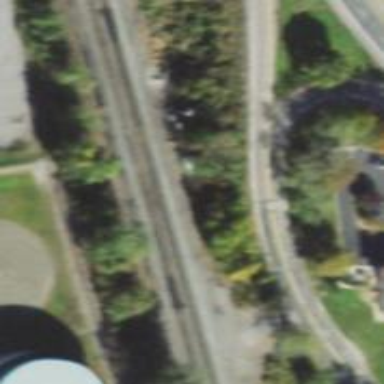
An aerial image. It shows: Railway junction.